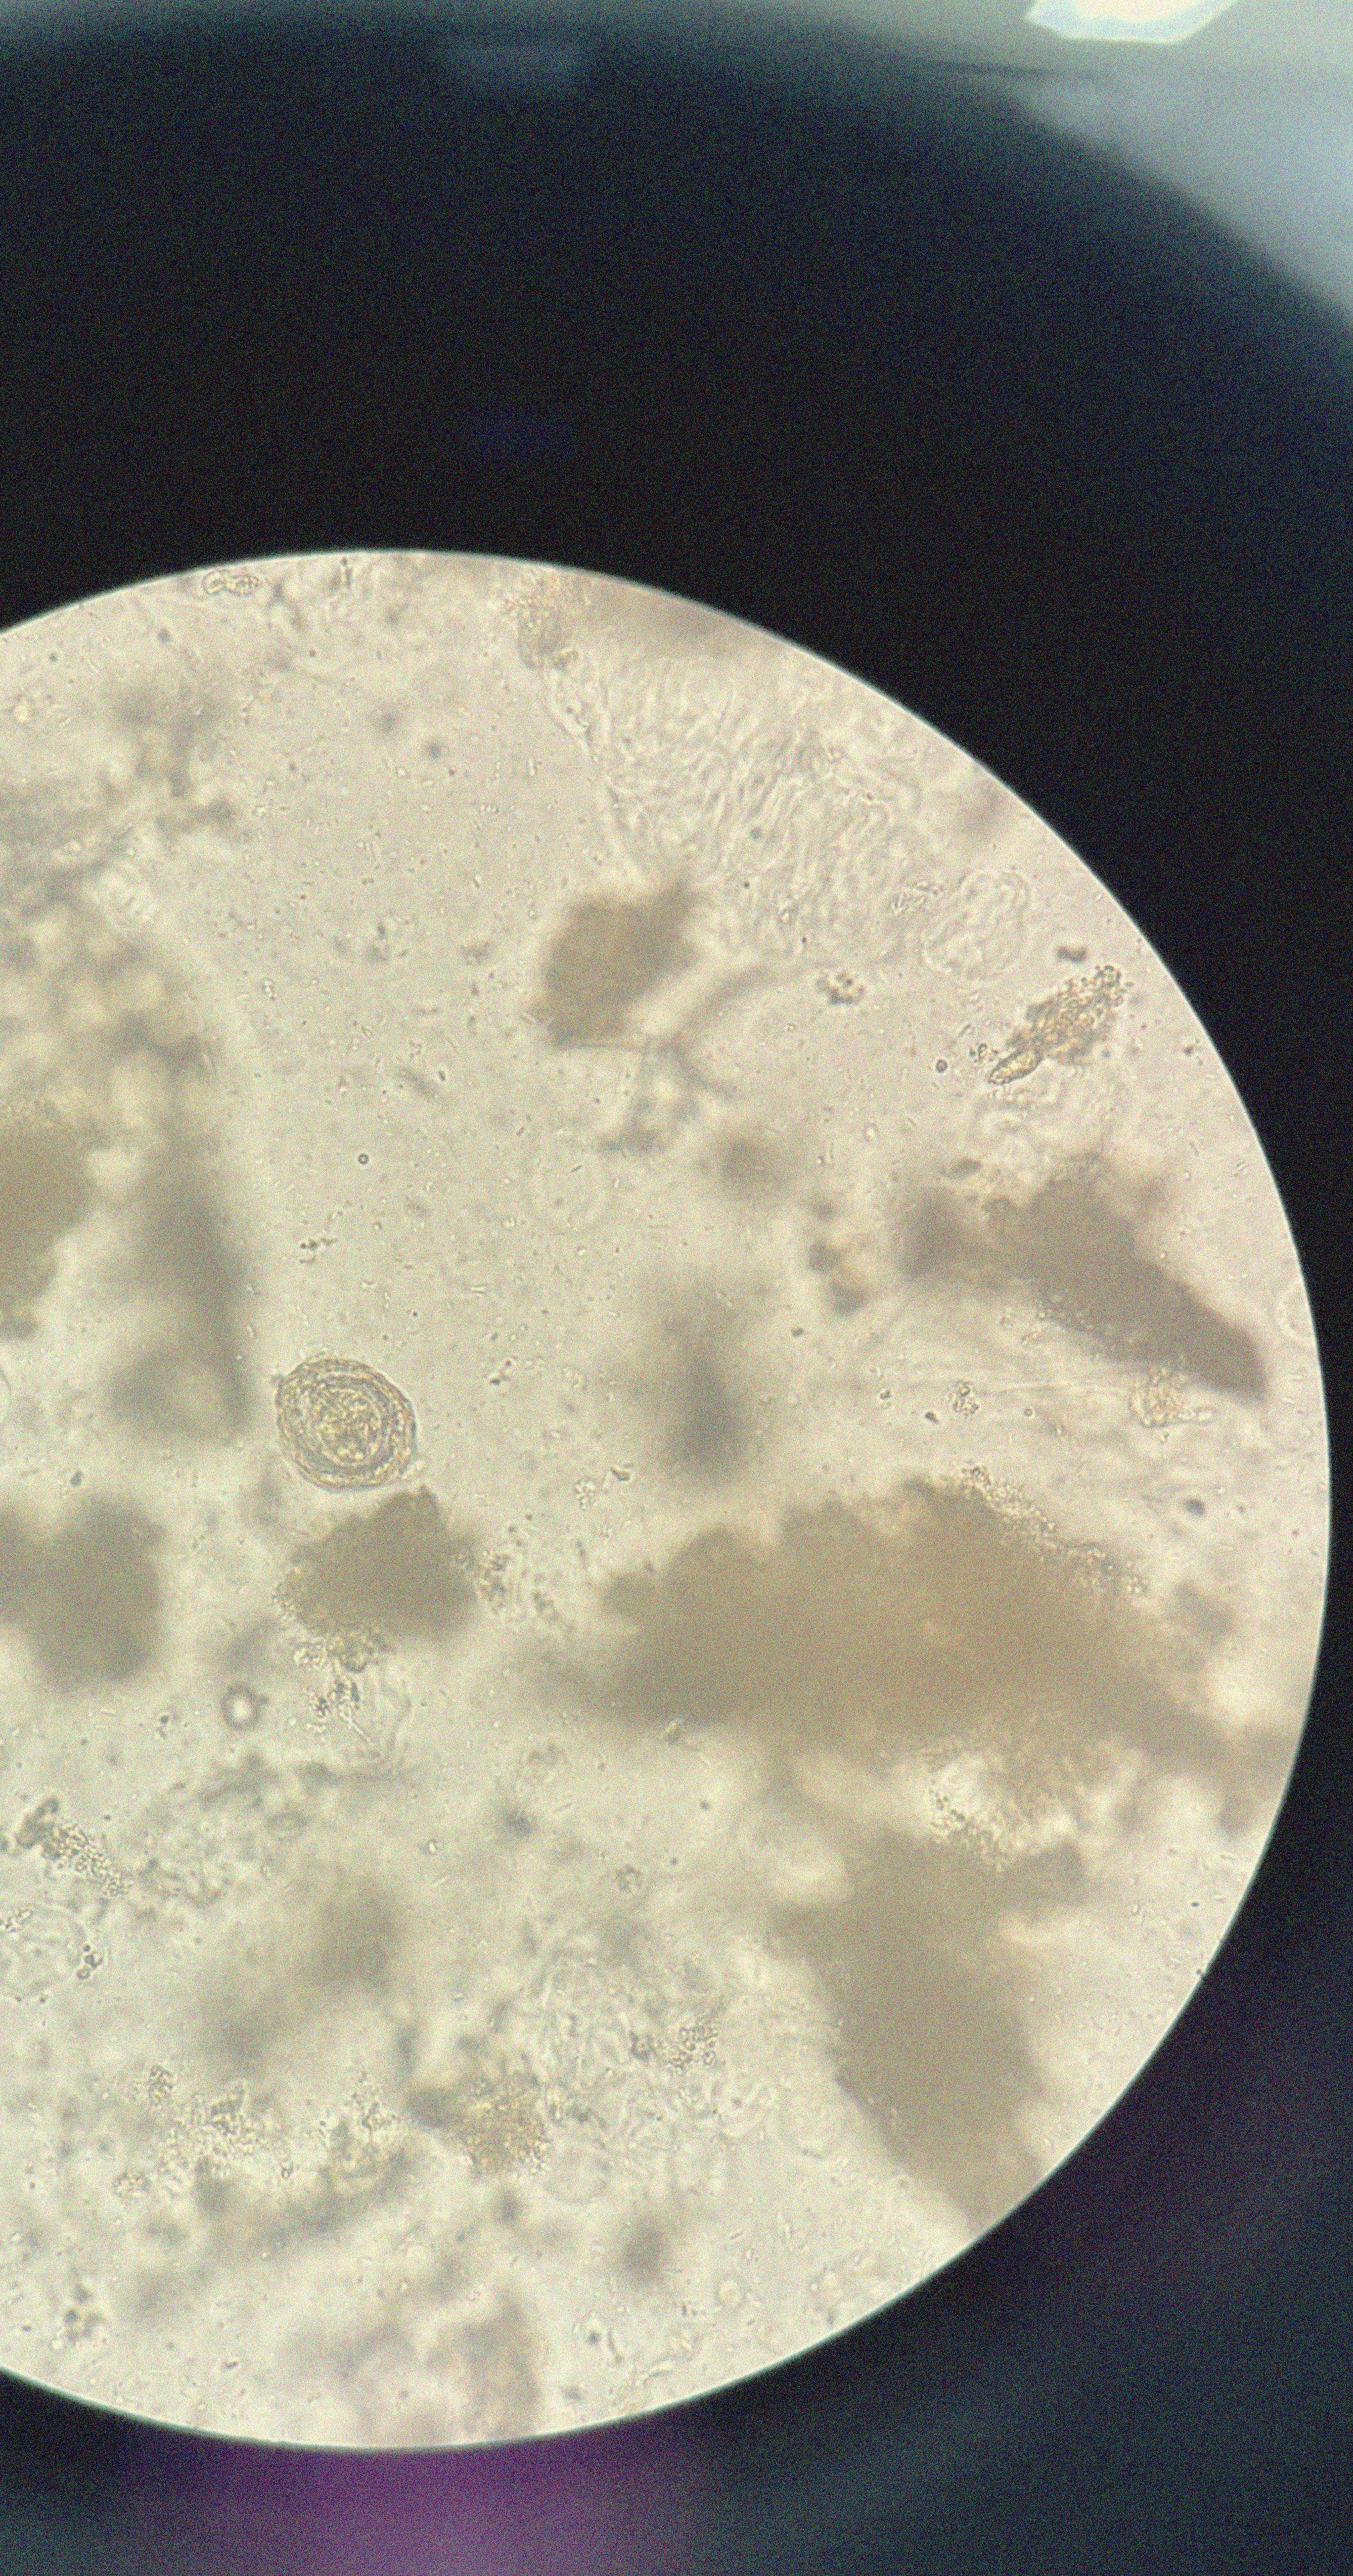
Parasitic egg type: Hymenolepis nana